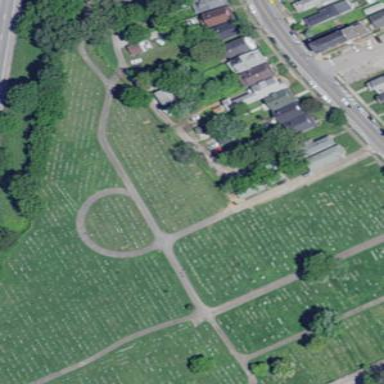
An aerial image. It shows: Cemetery.